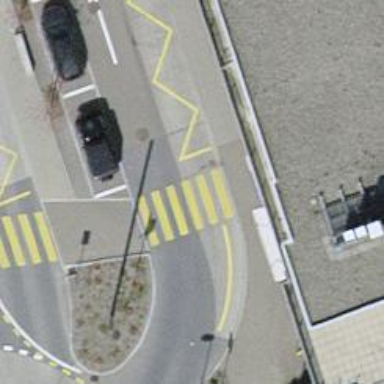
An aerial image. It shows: Set of steps on the road.